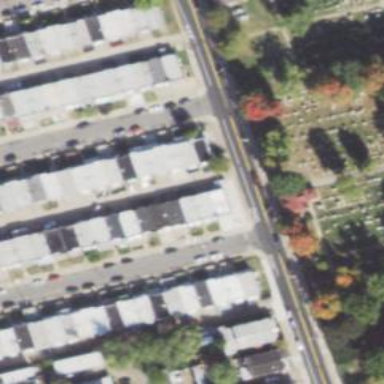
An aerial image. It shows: Alleyway designated as service road.